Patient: sex F, age 52
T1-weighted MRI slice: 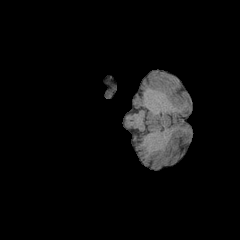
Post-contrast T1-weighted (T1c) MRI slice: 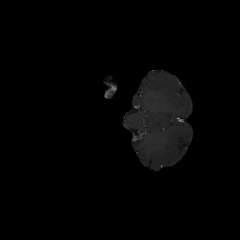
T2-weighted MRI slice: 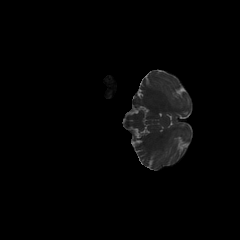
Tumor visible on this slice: no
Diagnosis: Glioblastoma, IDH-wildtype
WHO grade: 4